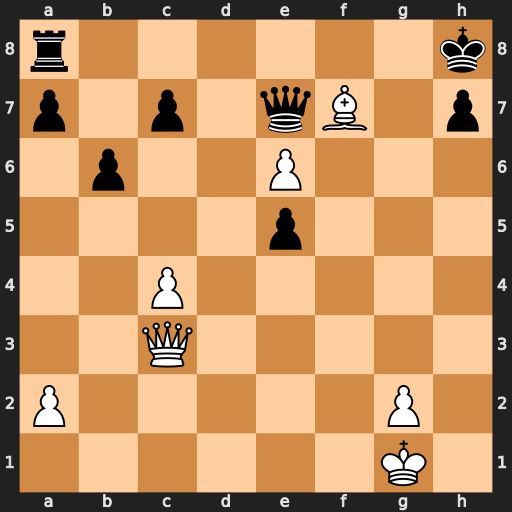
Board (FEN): r6k/p1p1qB1p/1p2P3/4p3/2P5/2Q5/P5P1/6K1
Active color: w
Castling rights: -
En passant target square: -
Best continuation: Qxe5+ Qf6 Qxf6#